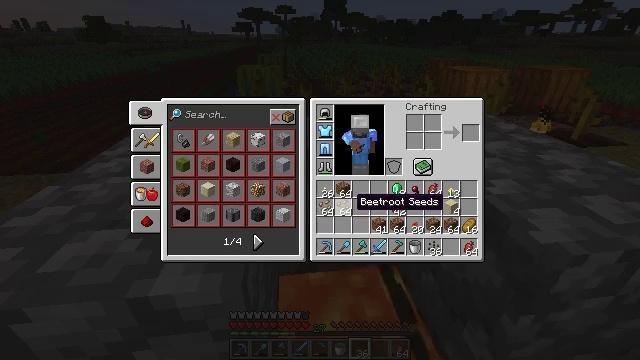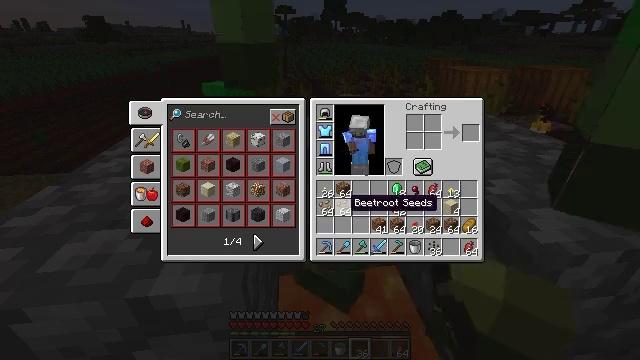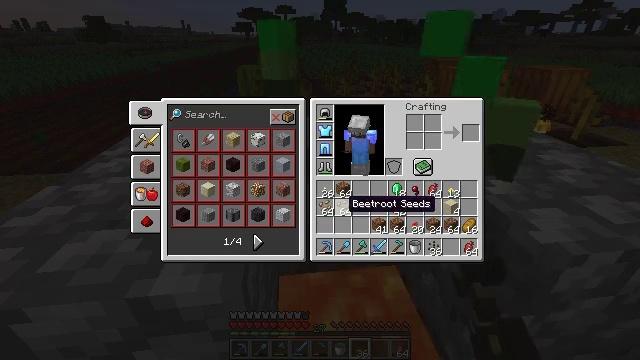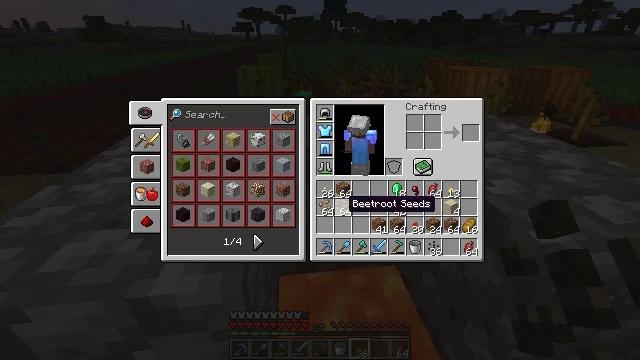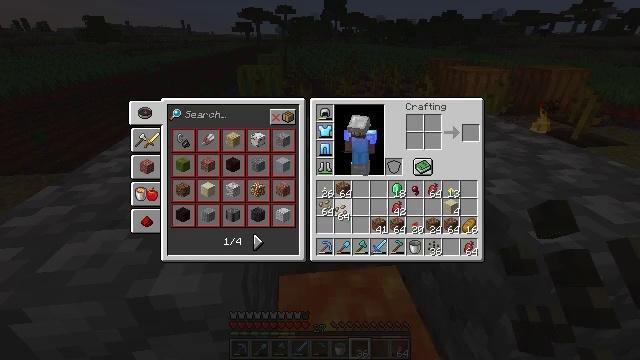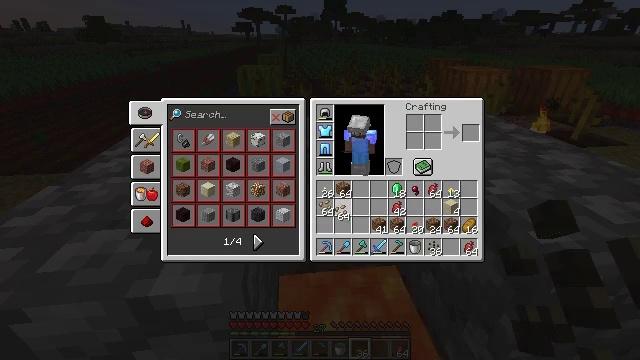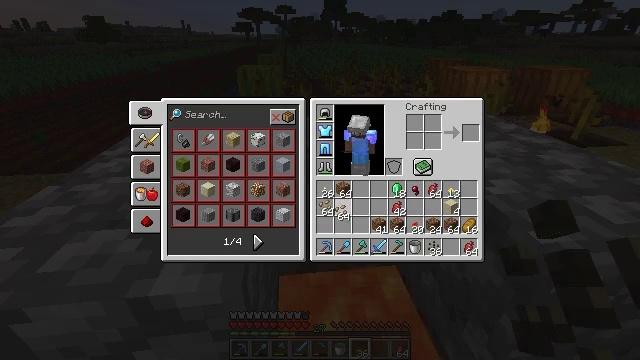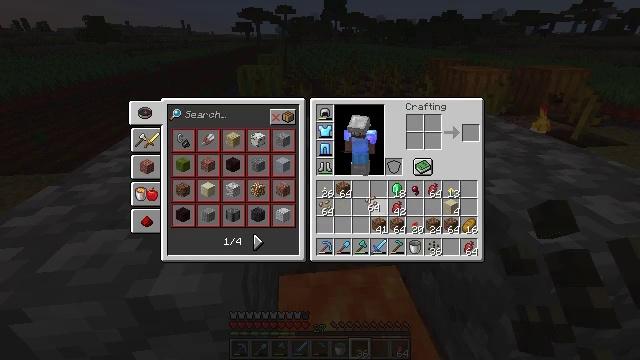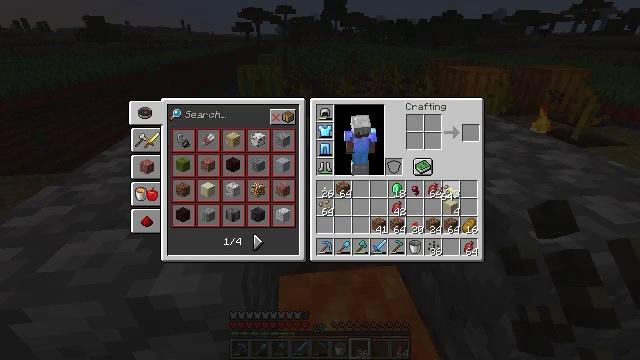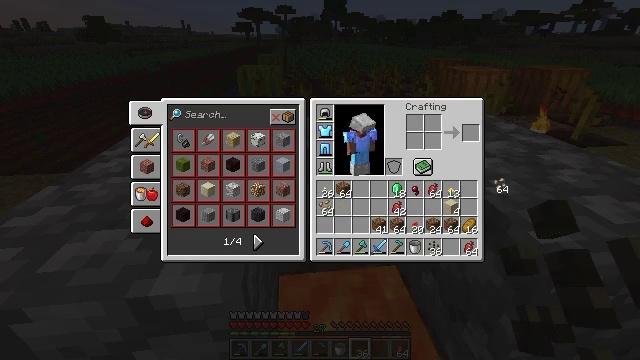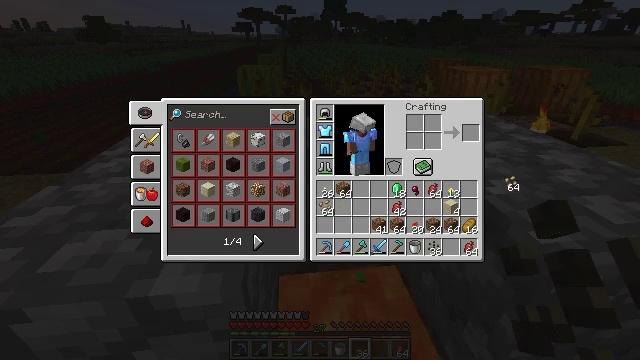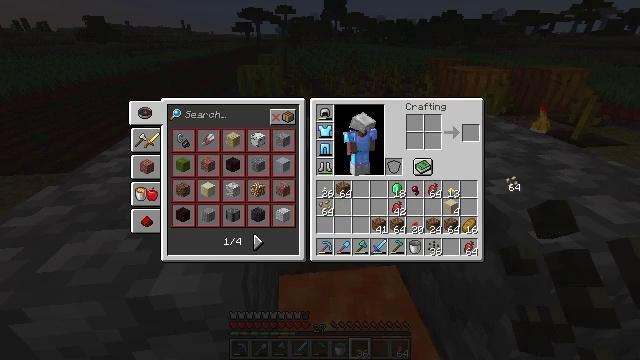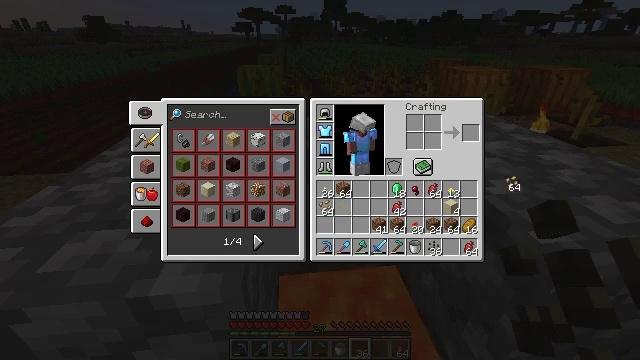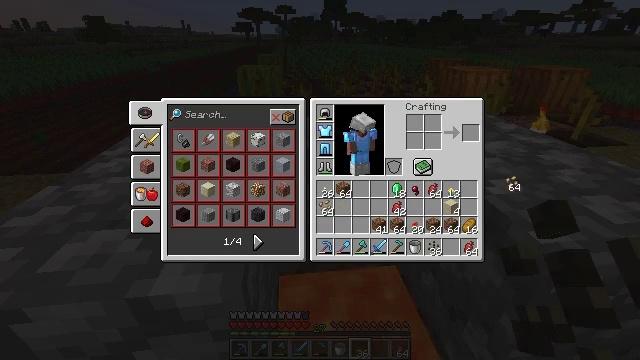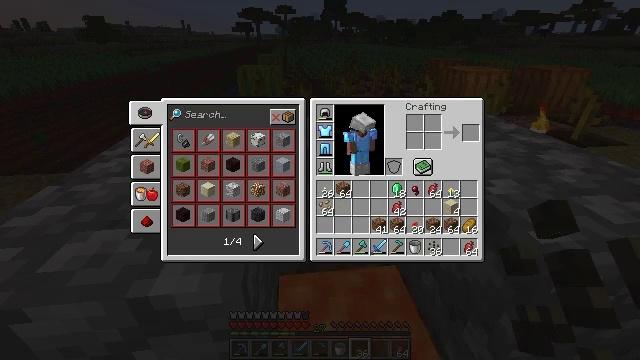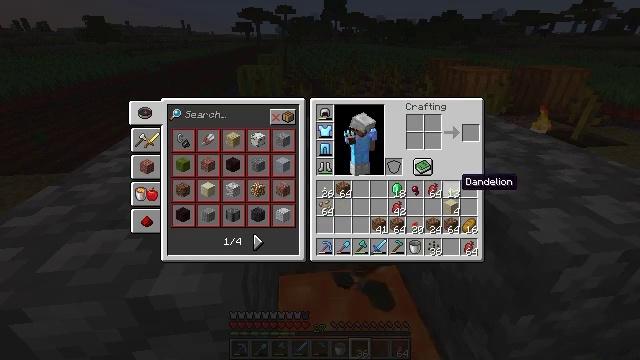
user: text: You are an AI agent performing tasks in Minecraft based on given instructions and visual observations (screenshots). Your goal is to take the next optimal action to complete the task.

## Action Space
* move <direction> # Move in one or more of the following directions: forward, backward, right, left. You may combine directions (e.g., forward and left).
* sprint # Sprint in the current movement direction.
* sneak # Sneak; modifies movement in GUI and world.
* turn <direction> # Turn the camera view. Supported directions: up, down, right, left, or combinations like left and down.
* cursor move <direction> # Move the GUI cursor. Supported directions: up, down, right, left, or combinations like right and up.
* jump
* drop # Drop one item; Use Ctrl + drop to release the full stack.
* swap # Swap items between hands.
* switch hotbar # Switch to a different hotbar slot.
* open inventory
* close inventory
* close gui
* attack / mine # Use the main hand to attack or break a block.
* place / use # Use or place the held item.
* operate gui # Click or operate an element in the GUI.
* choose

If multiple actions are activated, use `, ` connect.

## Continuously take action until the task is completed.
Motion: motion action
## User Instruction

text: Remove beetroot seeds from the inventory.
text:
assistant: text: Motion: open gui
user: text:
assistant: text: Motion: no_op
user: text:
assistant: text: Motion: no_op
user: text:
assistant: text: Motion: operate gui
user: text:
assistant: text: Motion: operate gui
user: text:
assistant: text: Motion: operate gui
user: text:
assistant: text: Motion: cursor move right and up
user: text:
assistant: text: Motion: cursor move right and up
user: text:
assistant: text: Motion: cursor move right
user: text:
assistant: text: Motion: cursor move right
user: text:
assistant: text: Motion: operate gui
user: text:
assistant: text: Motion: operate gui
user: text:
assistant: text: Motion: operate gui
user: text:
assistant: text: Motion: cursor move left
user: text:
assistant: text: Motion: cursor move left
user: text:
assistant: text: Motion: cursor move left and down
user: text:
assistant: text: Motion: cursor move left
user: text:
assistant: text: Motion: cursor move left
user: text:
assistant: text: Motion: no_op
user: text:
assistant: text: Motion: no_op
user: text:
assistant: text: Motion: no_op
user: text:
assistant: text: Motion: no_op
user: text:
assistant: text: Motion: no_op
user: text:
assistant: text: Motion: operate gui
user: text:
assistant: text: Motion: operate gui
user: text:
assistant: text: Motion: operate gui
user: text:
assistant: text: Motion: cursor move right and up
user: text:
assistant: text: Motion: cursor move right and up
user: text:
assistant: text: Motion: cursor move right
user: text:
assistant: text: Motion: cursor move right